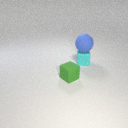
large blue rubber sphere above small cyan rubber cube